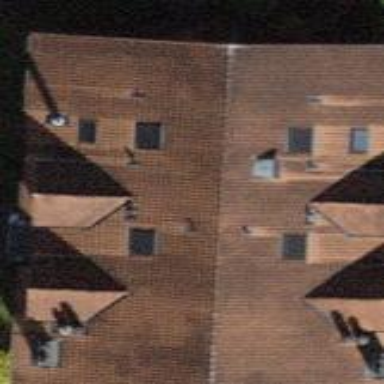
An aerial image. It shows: Building with gabled roof.